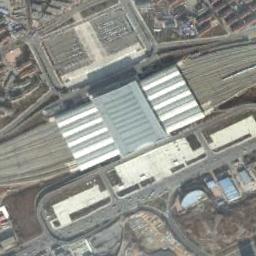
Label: railway_station